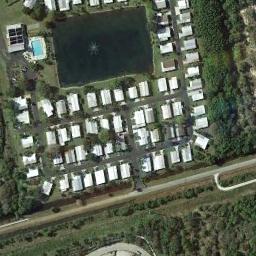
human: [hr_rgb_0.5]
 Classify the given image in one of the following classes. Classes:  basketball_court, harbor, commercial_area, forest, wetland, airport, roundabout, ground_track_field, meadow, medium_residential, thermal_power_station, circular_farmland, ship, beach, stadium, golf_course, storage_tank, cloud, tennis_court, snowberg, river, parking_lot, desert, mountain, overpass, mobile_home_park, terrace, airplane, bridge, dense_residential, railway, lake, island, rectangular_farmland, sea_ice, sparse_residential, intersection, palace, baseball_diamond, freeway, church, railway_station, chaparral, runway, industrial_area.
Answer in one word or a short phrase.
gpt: mobile_home_park